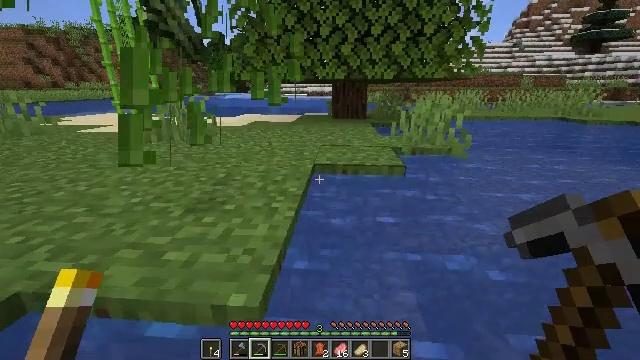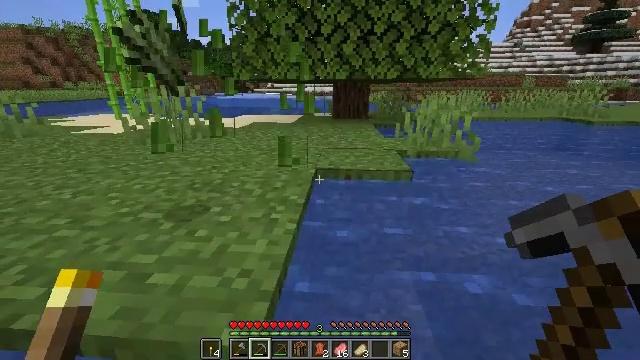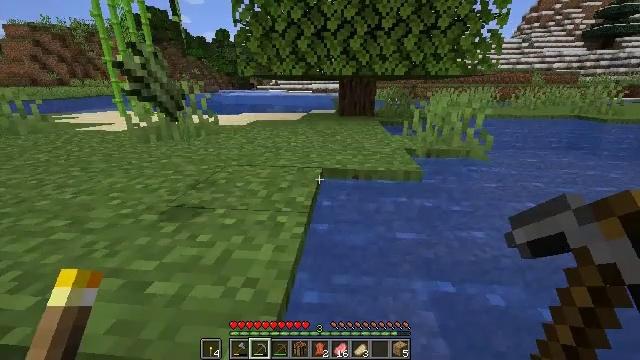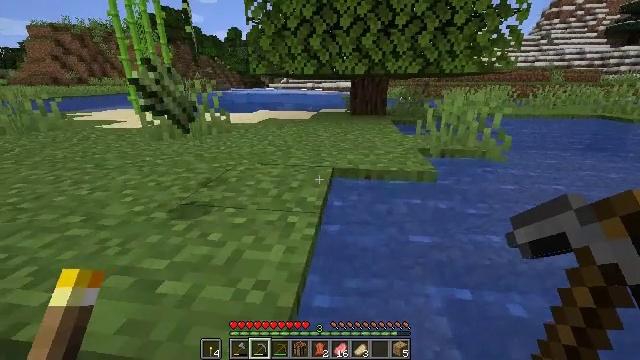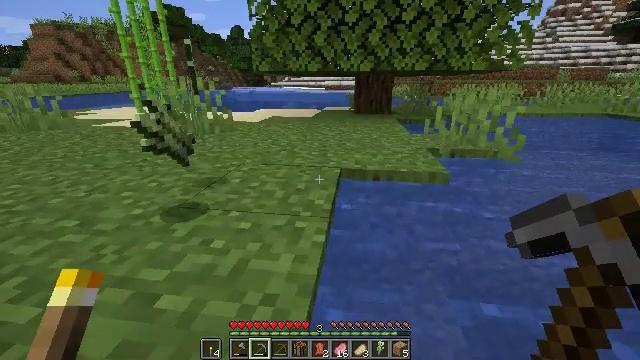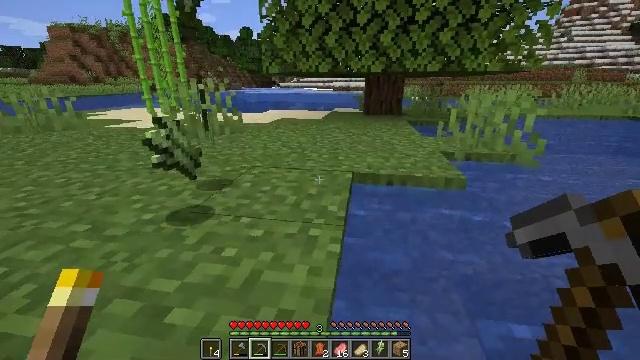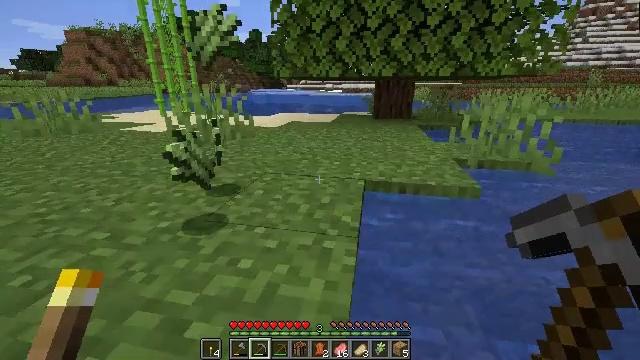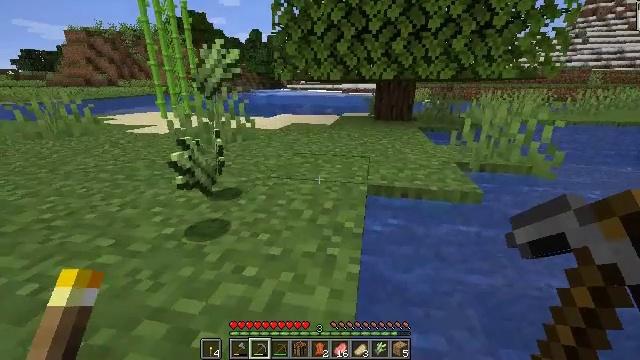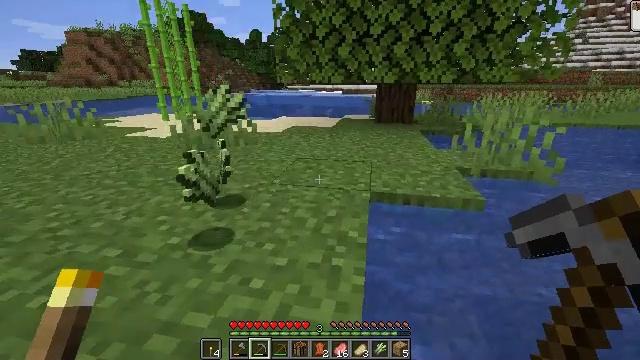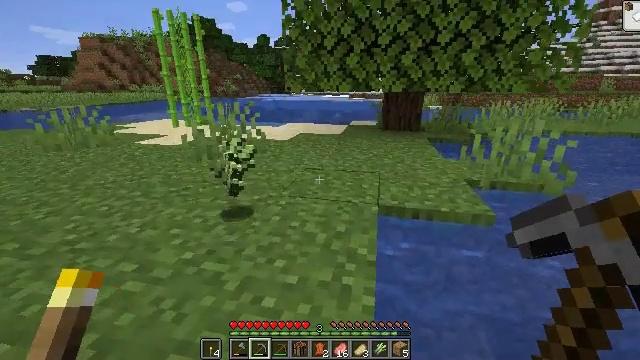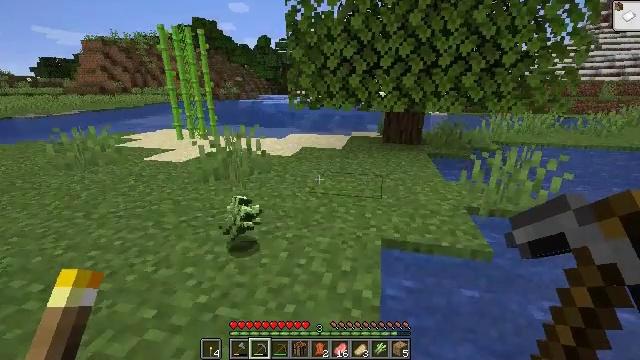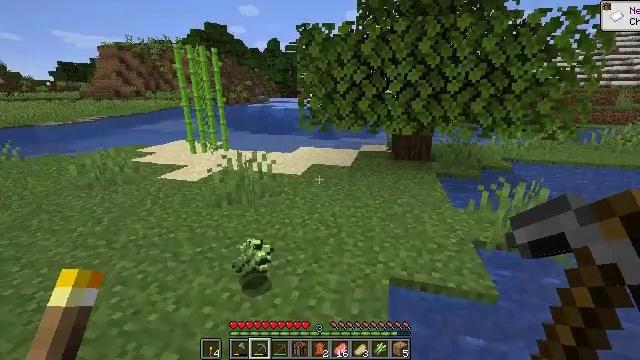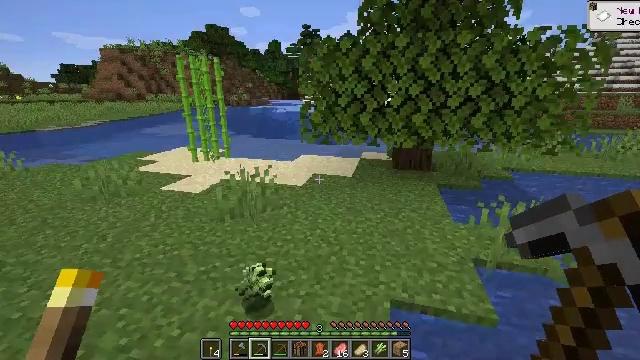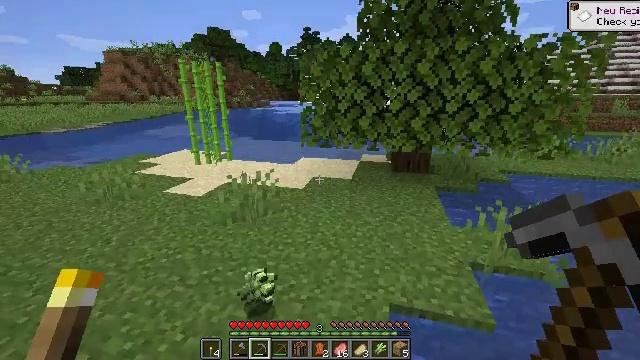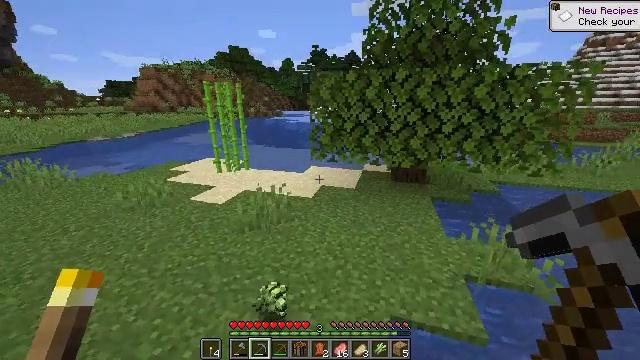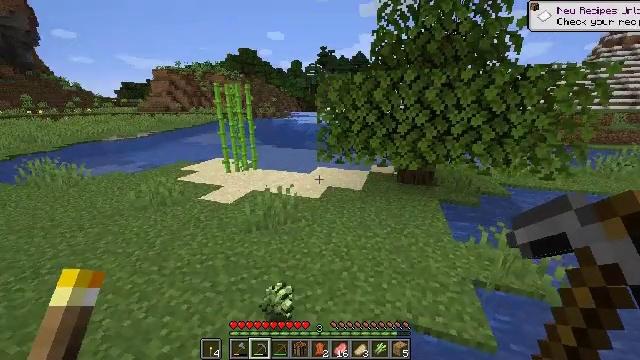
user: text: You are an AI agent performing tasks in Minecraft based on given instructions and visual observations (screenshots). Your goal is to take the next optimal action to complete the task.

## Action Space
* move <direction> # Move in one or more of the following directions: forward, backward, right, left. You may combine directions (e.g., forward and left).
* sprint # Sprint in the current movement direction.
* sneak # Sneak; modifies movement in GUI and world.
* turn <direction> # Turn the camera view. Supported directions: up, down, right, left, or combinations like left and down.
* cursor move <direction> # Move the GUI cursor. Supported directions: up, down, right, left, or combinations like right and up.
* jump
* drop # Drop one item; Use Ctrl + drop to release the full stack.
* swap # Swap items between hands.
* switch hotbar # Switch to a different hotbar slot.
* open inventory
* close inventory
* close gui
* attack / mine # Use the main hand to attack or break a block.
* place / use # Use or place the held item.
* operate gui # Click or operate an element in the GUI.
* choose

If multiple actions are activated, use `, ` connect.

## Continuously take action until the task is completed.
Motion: motion action
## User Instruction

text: Collect sugar cane near water sources.
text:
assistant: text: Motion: move forward and move left, sprint
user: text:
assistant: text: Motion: move forward and move left, sprint
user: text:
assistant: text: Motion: move forward and move left, sprint, turn left
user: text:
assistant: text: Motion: move forward and move left, sprint
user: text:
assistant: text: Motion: move forward, sprint, turn left, jump
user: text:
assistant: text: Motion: move forward, sprint, turn left, jump
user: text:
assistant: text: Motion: move forward, sprint, jump
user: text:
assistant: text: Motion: move forward, sprint, jump
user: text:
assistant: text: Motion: move forward, sprint, turn left, jump
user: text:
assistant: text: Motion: move forward, sprint, jump
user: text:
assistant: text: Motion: move forward, sprint, turn left, jump
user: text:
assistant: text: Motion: move forward, sprint, jump
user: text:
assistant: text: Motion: move forward, sprint, jump
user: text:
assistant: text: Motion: move forward, sprint, turn left, jump
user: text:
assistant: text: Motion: move forward, sprint, turn left, jump
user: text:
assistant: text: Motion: move forward, sprint, turn left
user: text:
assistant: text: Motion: move forward, sprint, turn left
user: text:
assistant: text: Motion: move forward, sprint, turn left
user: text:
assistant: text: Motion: move forward, sprint
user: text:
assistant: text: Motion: move forward, sprint, turn left
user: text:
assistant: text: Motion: move forward, sprint, turn left
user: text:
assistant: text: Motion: move forward, sprint, turn left
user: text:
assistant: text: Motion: move forward, sprint, turn left
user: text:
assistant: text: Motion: move forward, sprint
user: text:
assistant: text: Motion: move forward, sprint, turn left
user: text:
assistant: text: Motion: move forward, sprint
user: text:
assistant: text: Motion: move forward, sprint
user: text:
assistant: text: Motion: move forward, sprint, turn left and up
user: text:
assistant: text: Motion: move forward, sprint
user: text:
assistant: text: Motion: move forward, sprint